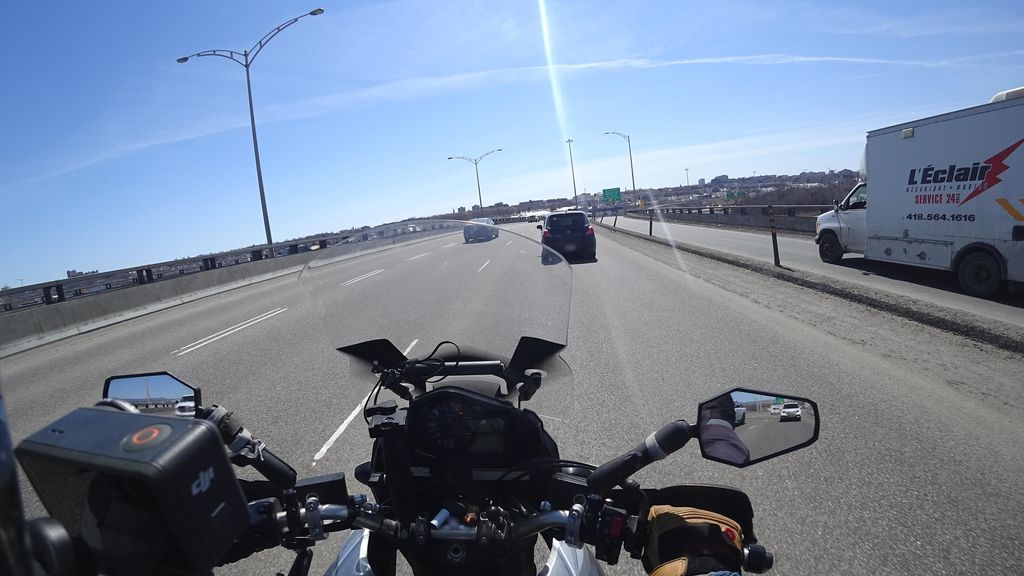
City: quebec_city